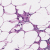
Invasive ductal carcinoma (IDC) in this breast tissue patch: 0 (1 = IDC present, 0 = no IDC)